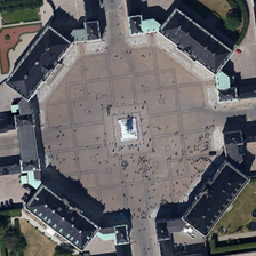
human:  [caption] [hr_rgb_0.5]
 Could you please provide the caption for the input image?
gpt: The octagon square has paths on four sides and black corridors on the other sides.

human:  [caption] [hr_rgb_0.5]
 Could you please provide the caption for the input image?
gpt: Many people have moved to this aesthetic octagonal square surrounded by several buildings.

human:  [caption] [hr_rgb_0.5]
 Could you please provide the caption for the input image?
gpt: The octagonal square has paths on all sides and a black hall on the other side.

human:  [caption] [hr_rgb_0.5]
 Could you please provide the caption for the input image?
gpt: Octagonal squares have a black hole on the road and across the sides.

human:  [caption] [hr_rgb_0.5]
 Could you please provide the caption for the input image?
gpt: Many people are moving on this beautiful octagonal square, surrounded by several buildings.